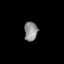
Tissue: skin
Cell type: Epithelial cells
Senescence score: 0.1982
Nuclear area (px): 251
Mean DAPI intensity: 141.733